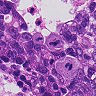
Metastatic tissue present: yes